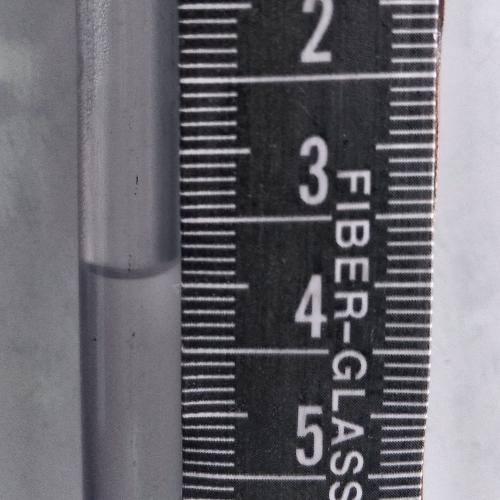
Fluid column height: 3.9 cm